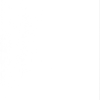
Label: dusty